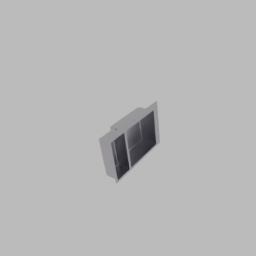
Label: appliances